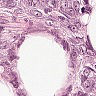
Metastatic tissue present: yes